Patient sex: F
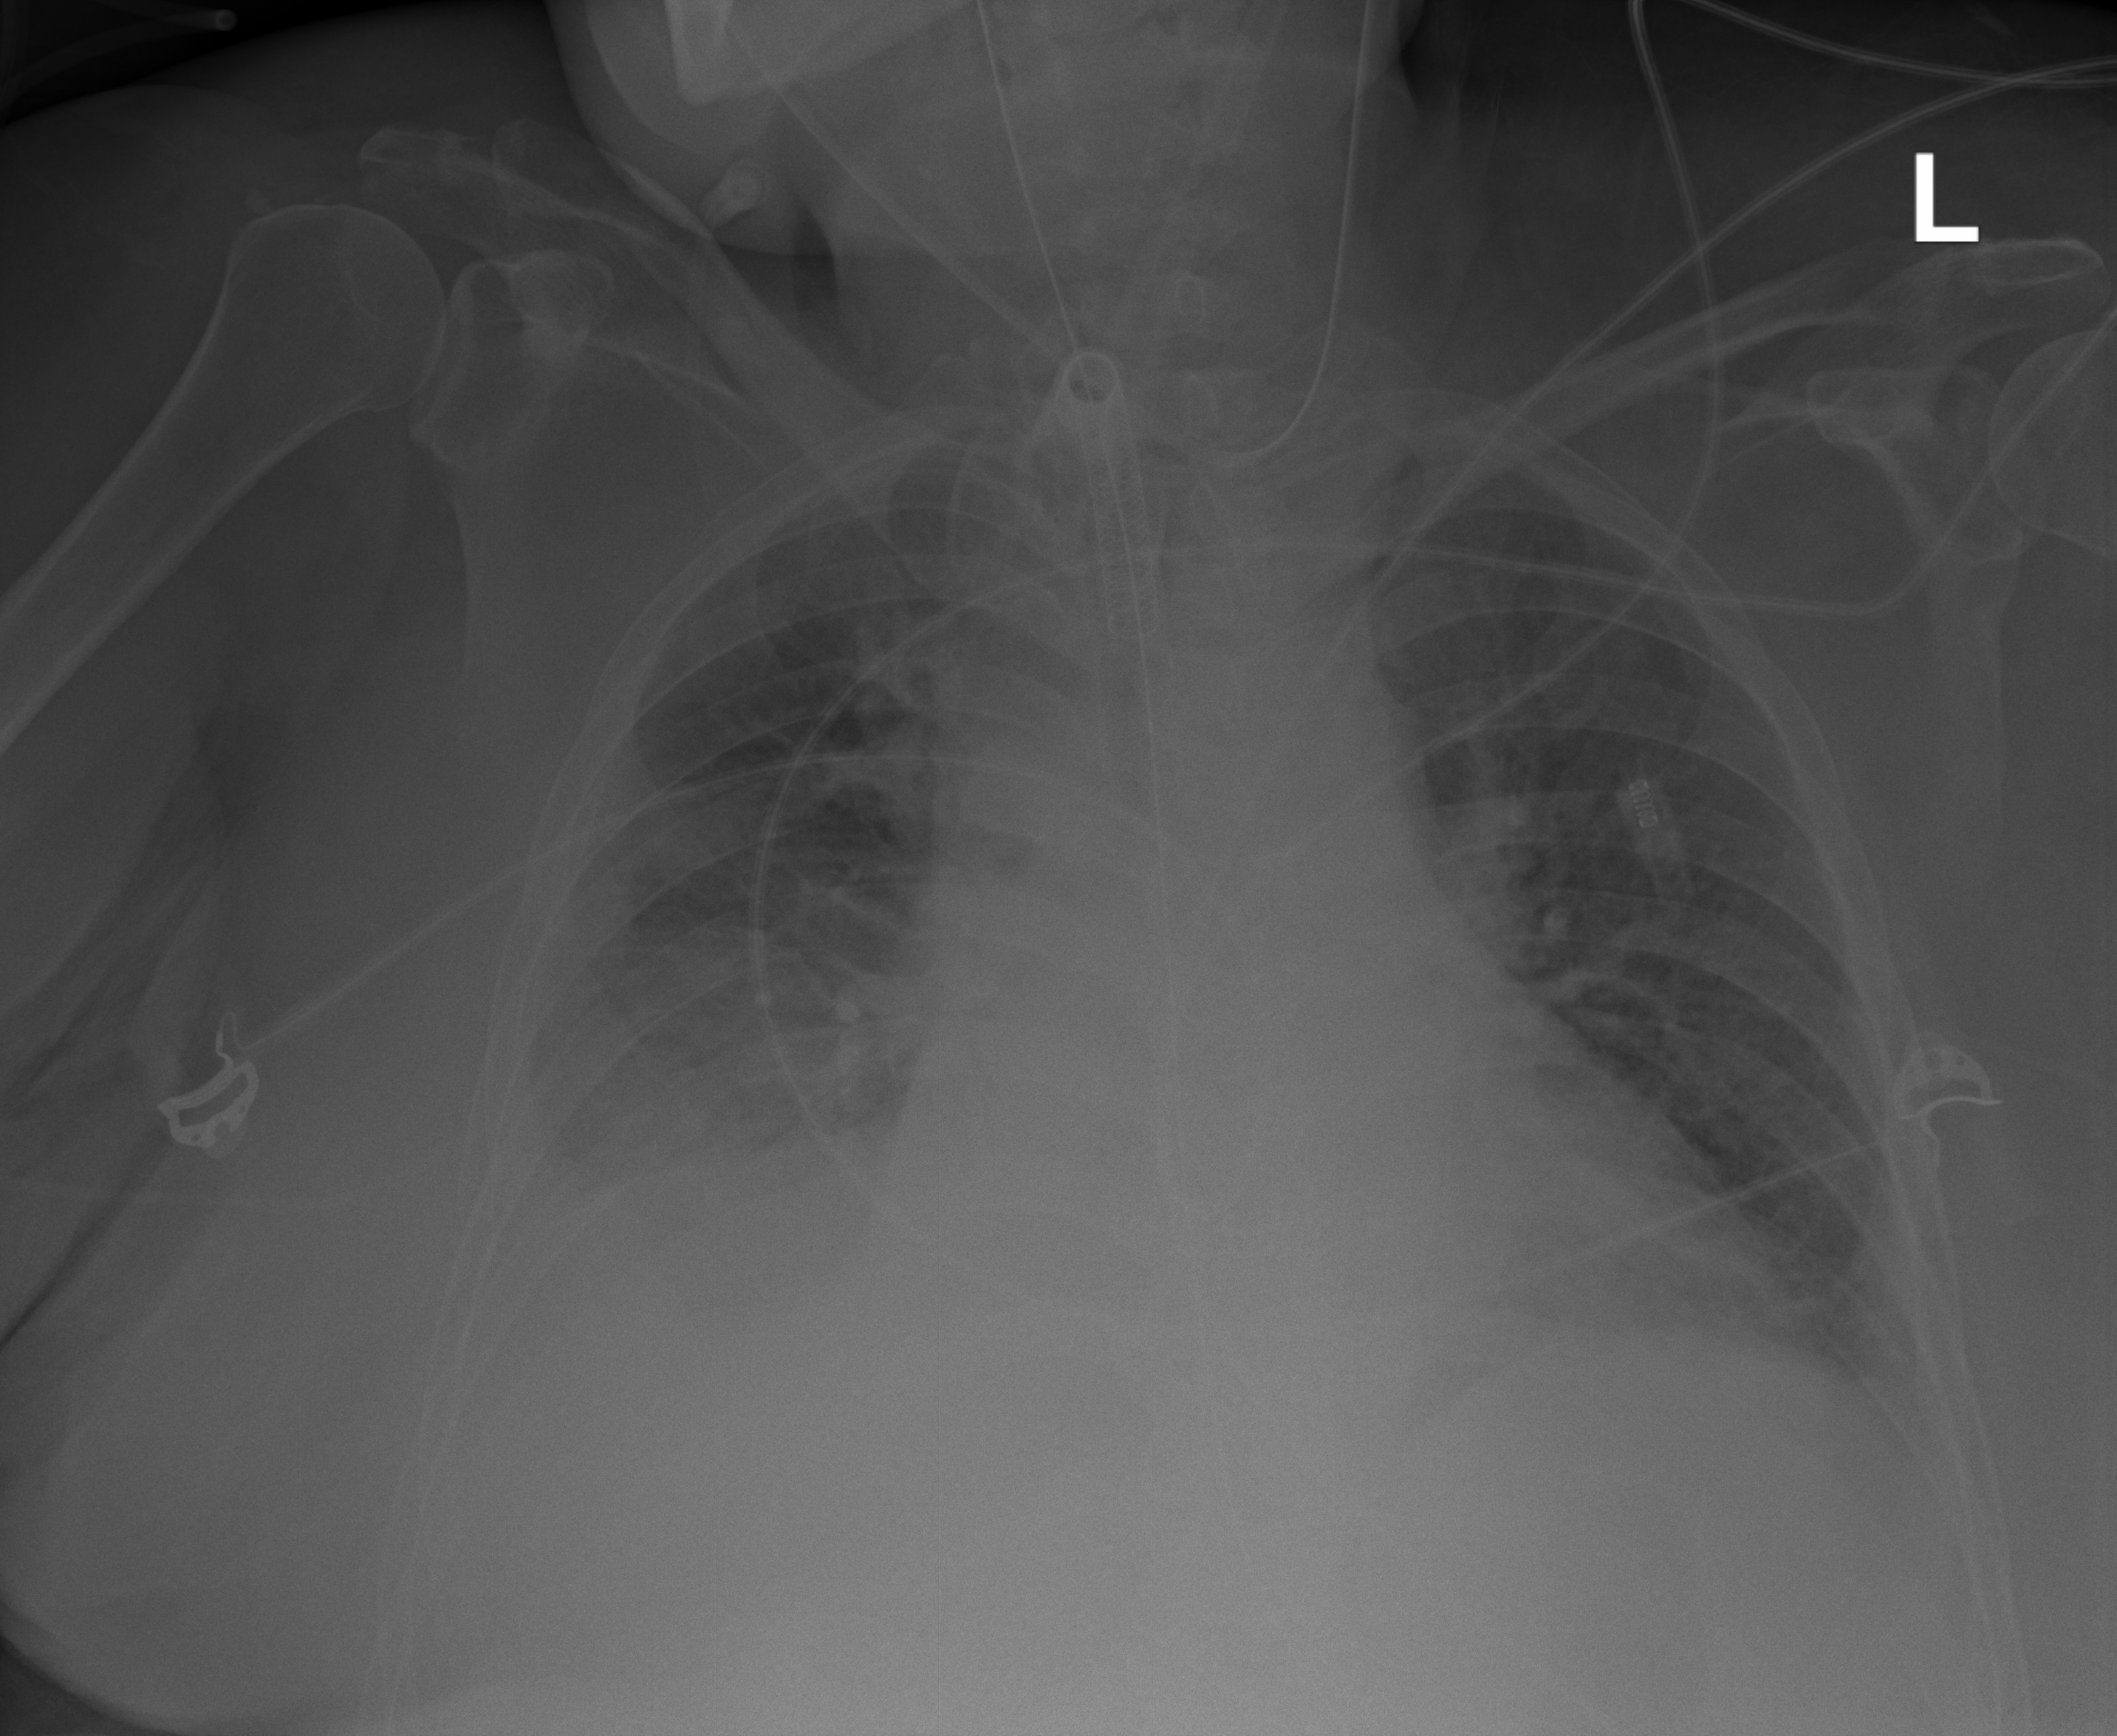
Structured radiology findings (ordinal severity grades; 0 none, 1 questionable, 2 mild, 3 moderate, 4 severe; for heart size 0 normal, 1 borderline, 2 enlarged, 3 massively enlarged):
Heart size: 1
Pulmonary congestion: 0
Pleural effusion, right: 3
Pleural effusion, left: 2
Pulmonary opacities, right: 3
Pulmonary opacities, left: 0
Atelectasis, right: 3
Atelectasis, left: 2